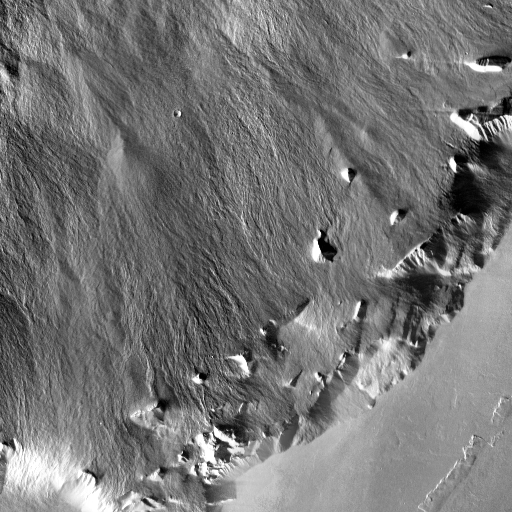
Crater classes present: Background, Other